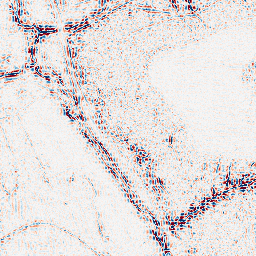
Category: wavelet
Decomposition family: wavelet_dwt
Decomposition parameters: wavelet: db8
level: 2
Upsampling method: regularized
Upsampling parameters: scale: 4
lambda_reg: 0.01
Upsampling scale: 4